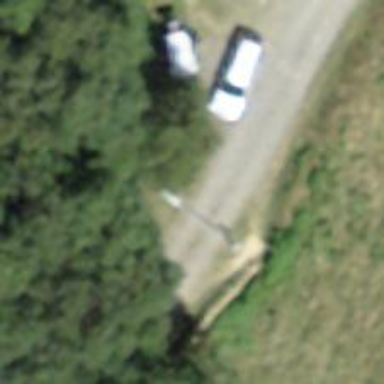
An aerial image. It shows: Lift gate barrier.